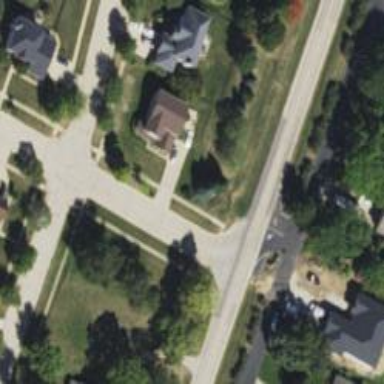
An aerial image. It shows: Asphalt footway with crossing.